Question: Am using the below code to create polygon. i just want to fill this polygon surface with black dots, how i can do that, then i want to convert this polygon to bitmap or in memory stream, how to do this??
'''
// Create a blue and a black Brush
SolidColorBrush yellowBrush = new SolidColorBrush();
yellowBrush.Color = Colors.Transparent;
SolidColorBrush blackBrush = new SolidColorBrush();
blackBrush.Color = Colors.Black;
// Create a Polygon
Polygon yellowPolygon = new Polygon();
yellowPolygon.Stroke = blackBrush;
yellowPolygon.Fill = yellowBrush;
yellowPolygon.StrokeThickness = 4;
// Create a collection of points for a polygon
System.Windows.Point Point1 = new System.Windows.Point(50, 100);
System.Windows.Point Point2 = new System.Windows.Point(200, 100);
System.Windows.Point Point3 = new System.Windows.Point(200, 200);
System.Windows.Point Point4 = new System.Windows.Point(300, 30);
PointCollection polygonPoints = new PointCollection();
polygonPoints.Add(Point1);
polygonPoints.Add(Point2);
polygonPoints.Add(Point3);
polygonPoints.Add(Point4);
// Set Polygon.Points properties
yellowPolygon.Points = polygonPoints;
// Add Polygon to the page
mygrid.Children.Add(yellowPolygon);
'''
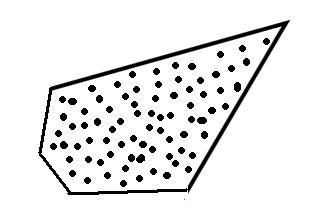
Answer: Do the dots have to be positioned in a particular order or do you just want to have a dotted pattern in your polygon without specific order?
If you don't need a special order you could use a Brush, a DrawingBrush for instance. Check out this link: <URL>
You can then set this Brush as the Fill-Property of your Polygon instead of the SolidColorBrush.
---
This is the DrawingBrush example from the msdn link, but modified to display dots:
'''
// Create a DrawingBrush and use it to
// paint the rectangle.
DrawingBrush myBrush = new DrawingBrush();
GeometryDrawing backgroundSquare =
new GeometryDrawing(
Brushes.Yellow,
null,
new RectangleGeometry(new Rect(0, 0, 100, 100)));
GeometryGroup aGeometryGroup = new GeometryGroup();
aGeometryGroup.Children.Add(new EllipseGeometry(new Rect(0, 0, 20, 20)));
SolidColorBrush checkerBrush = new SolidColorBrush(Colors.Black);
GeometryDrawing checkers = new GeometryDrawing(checkerBrush, null, aGeometryGroup);
DrawingGroup checkersDrawingGroup = new DrawingGroup();
checkersDrawingGroup.Children.Add(backgroundSquare);
checkersDrawingGroup.Children.Add(checkers);
myBrush.Drawing = checkersDrawingGroup;
myBrush.Viewport = new Rect(0, 0, 0.05, 0.05);
myBrush.TileMode = TileMode.Tile;
yellowPolygon.Fill = myBrush;
'''